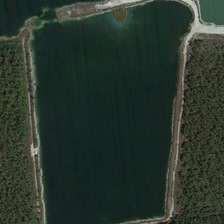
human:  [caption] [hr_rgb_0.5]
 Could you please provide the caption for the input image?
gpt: this trapezoidal pond has dark blue water, with dense woods surrounded .

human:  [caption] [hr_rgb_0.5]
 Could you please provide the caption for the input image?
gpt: many green trees are around a rectangular pond .

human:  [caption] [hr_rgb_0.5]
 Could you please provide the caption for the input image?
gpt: many green trees are around a rectangular pond .

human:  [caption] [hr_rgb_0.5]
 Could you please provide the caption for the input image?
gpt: this trapezoidal pond has dark blue water, with dense woods surrounded .

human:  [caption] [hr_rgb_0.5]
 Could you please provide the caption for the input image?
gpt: many green trees are around a rectangular pond .